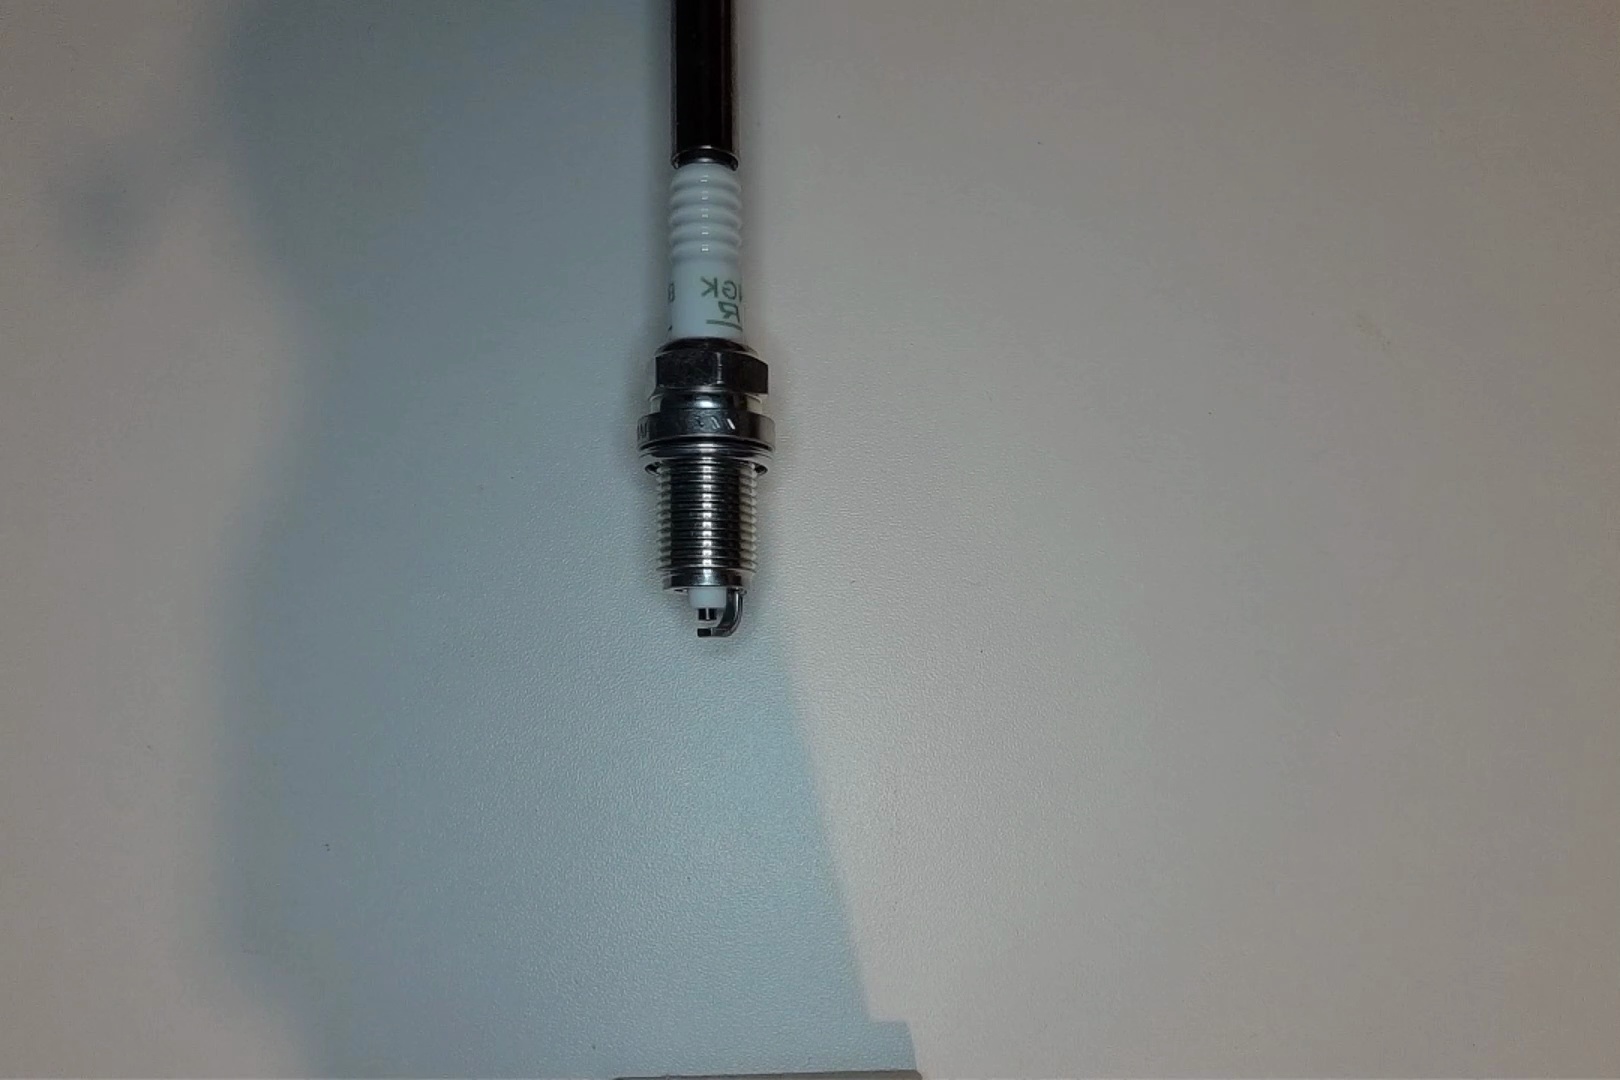
Label: no anomaly